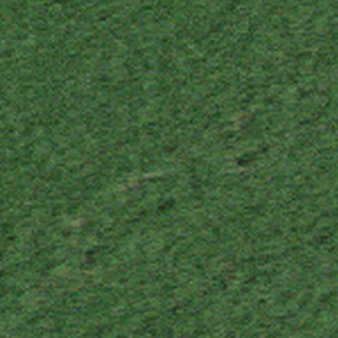
Label: other